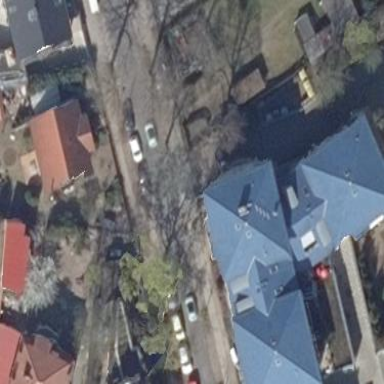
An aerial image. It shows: Hipped-roof building with apartments.